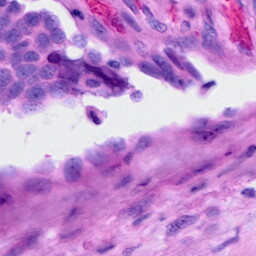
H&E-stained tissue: Ovarian